Field crop: tomato
Growth stage: 1
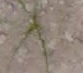
Species: cyperus